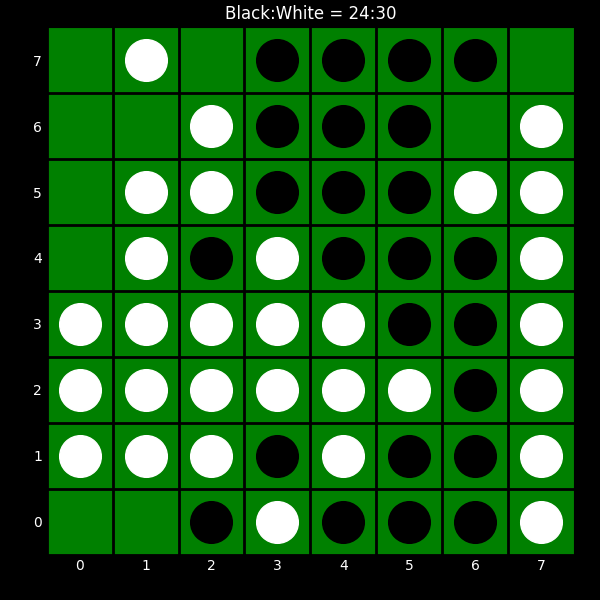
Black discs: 24
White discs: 30